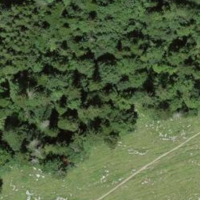
EUNIS habitat code: 44
Species observed at this site:
Milvus milvus